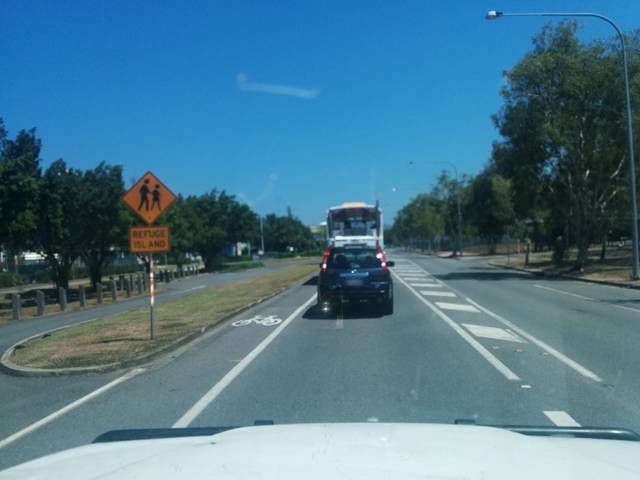
Region: Australia
Coordinates: -16.936, 145.776